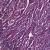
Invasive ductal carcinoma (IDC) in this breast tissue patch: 1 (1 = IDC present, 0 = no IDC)